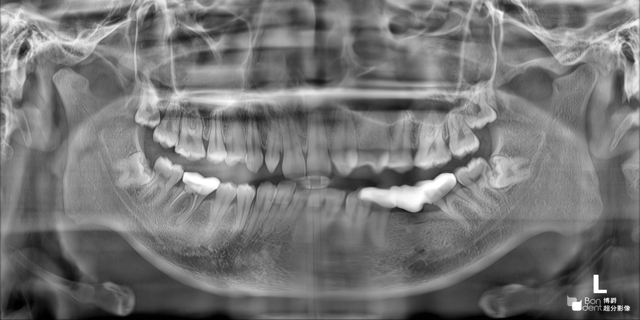
adult